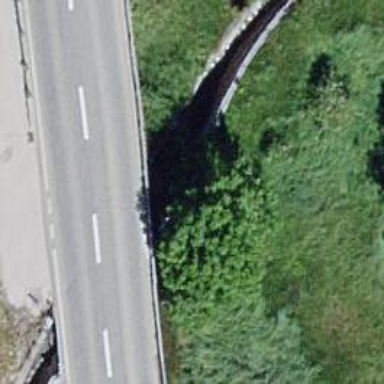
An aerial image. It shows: Culvert tunnel.